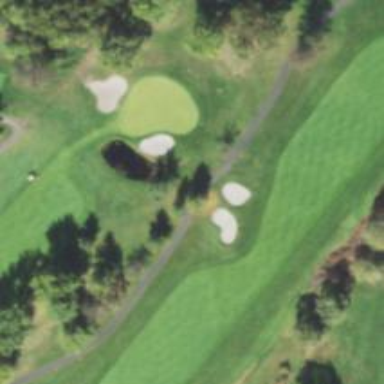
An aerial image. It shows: Golf cartpath that is also road path.